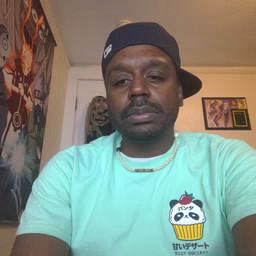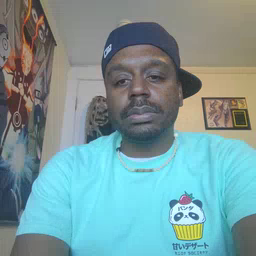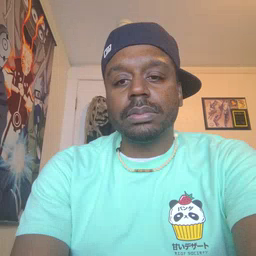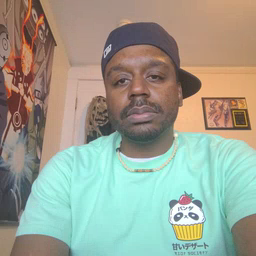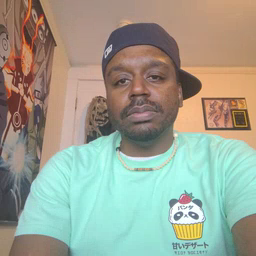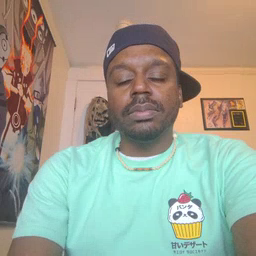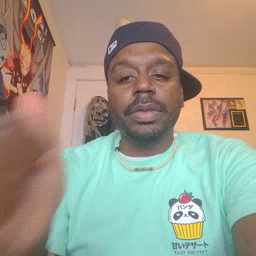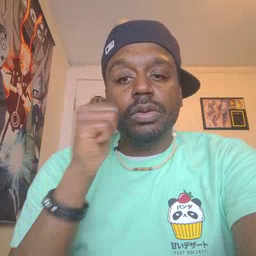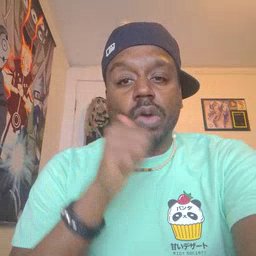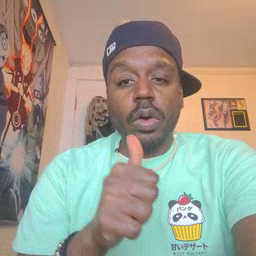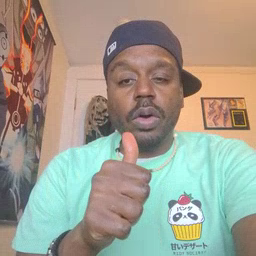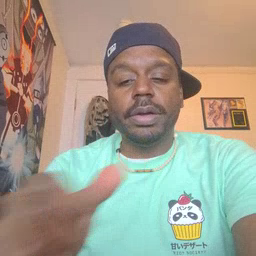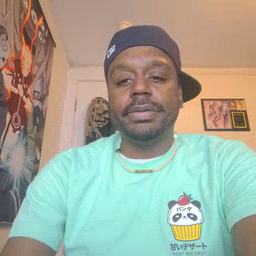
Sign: girl